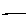
Label: line